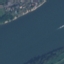
Label: River